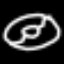
Label: donut